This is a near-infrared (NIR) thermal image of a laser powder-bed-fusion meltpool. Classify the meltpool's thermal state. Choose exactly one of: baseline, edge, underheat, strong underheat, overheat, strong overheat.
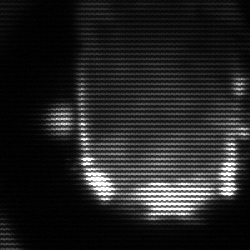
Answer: baseline